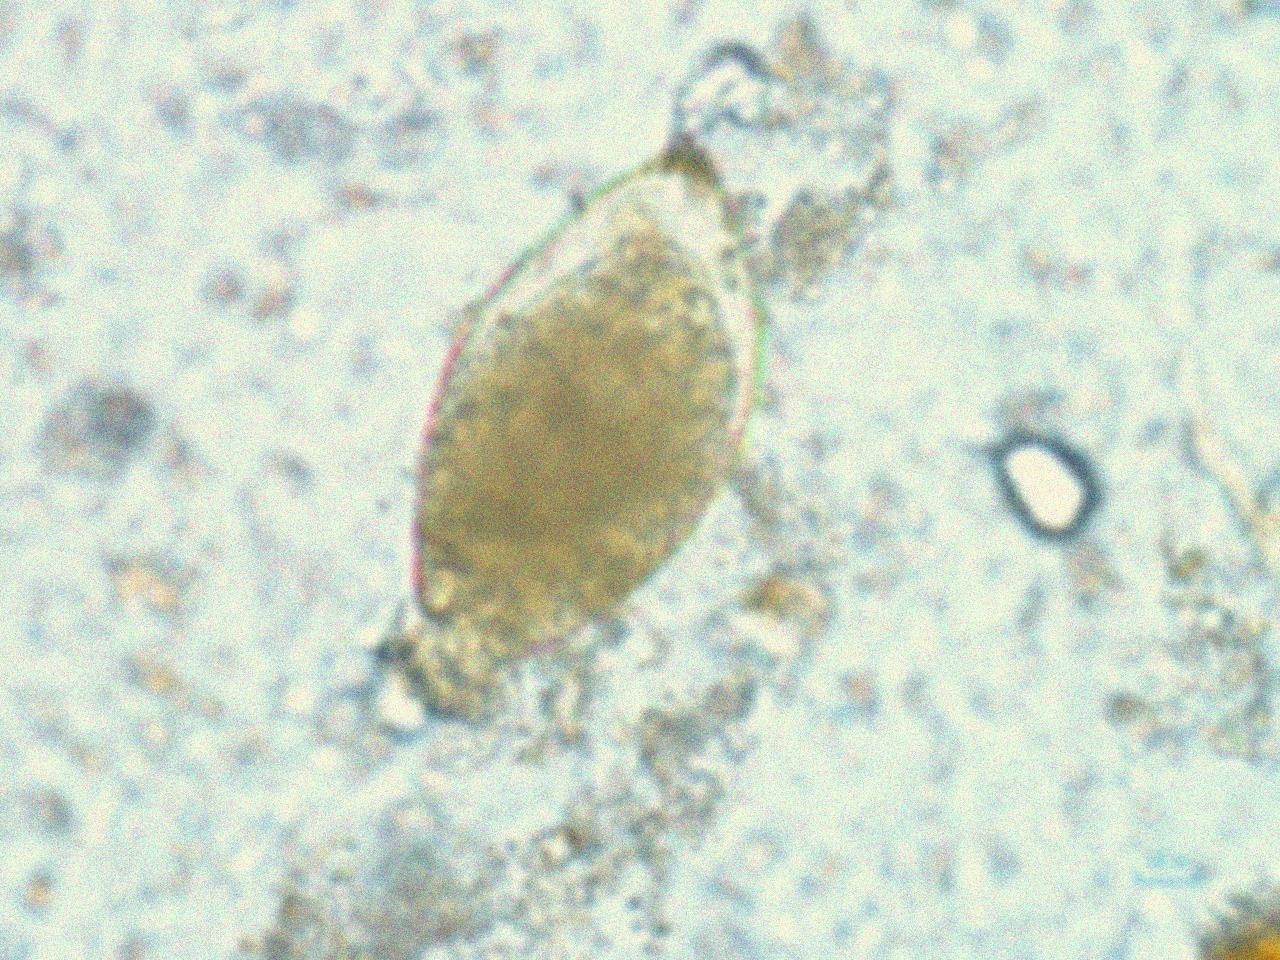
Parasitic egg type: Fasciolopsis buski